Question: I'm creating an app for iPad (my first), and I was about to submit a binary until I noticed something peculiar in the target build settings. Under the "Supported Platforms" key, it say "iphonesimulator iphoneos". Additionally, it says "build/appname.build/AppStore-iphoneos" under Per-configuration Intermediate Build File Paths. However, the app is supposed to be built for iPad. In the summary, the iOS Application Target Devices specifies "iPad". Note that I originally created the app to be universal, but would now only like to release it as an iPad app.

: A note to anyone who might have the same question. I did not initially change the Build Variants from "iphonesimulator iphoneos", but I ultimately had to because I had a code sign problem, in which the Build Variants must be set to "normal" in order to compile. See this post for further info, it helped me:
<URL>
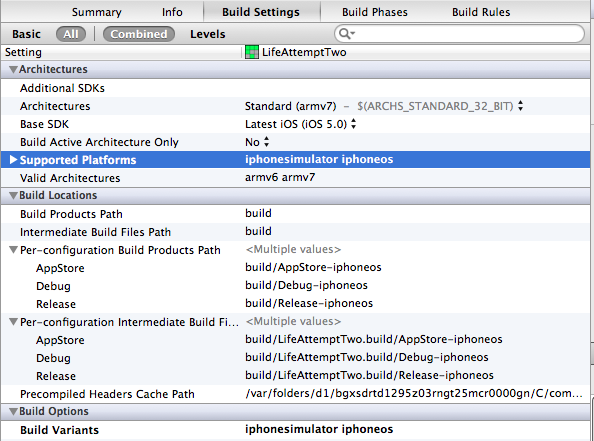
Answer: Is this a question? Once you submit to the store, you'll mark the app as being available for iPad only.
The SUPPORTED_PLATFORMS conditional is meant for libraries that can be compiled for both MacOS and iOS (a.k.a. iPhoneOS... there is no such thing as iPadOS). It can also be used for libraries that build to work on only the device (such as things that utilize hardware connectors) and not the simulator.
Hope this makes sense.